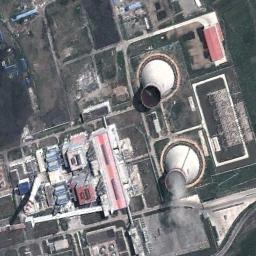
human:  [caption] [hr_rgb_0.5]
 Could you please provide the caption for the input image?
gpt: Many buildings are near the thermal power station .

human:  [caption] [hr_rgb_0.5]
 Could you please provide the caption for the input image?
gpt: The thermal power station is on the grass next to some buildings .

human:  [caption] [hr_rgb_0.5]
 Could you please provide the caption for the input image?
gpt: There is a thermal power station in the open space by the woods .

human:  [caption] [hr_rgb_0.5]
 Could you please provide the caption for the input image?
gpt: In the thermal power station, there are neatly planned plants and equipment  There are two cooling towers, one emitting steam and one chimney emitting smoke .

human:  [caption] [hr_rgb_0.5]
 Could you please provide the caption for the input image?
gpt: There are many buildings and two chimneys on the thermal power station .